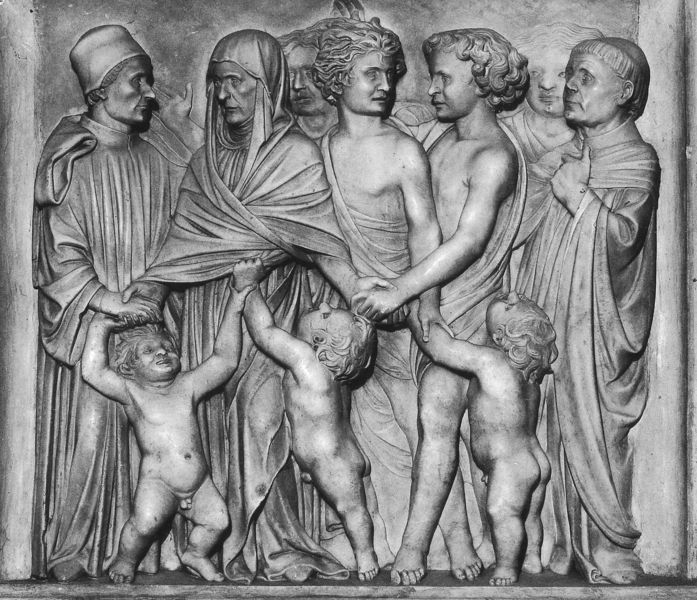
Titel: Grabmal des Bartolomeo Aragazzi
Künstler: Michelozzo
Standort: Montepulciano, Dom (EU - I - Toskana)
Schlagwörter: mann, nackt, umhang, weiß, frauen, menschen, frau, grau, hut, hüte, marmor, männer, schwarz, tuch, versammlung, kappe, mütze, arme, falten, kleidung, silber, stein, gelehrte, hände, wind, gewand, gold, haare, drei, gewänder, kind, vater, locken, kinder, skulptur, relief, buben, jungen, knaben, kopftuch, metall, foto, alter, knabe, babys, kupfer, schwarzweiß, fraue, römer, toga, mittelalter, mönch, mönche, brüder, babies, sohn, bitten, betteln, kleinkinder, togen, väter, mnner, kindergeschrei, hände gesichter